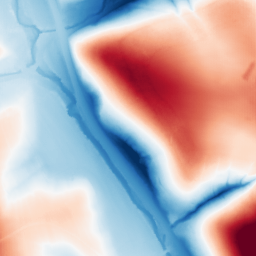
Category: classical
Decomposition family: gaussian_anisotropic
Decomposition parameters: sigma_x: 50
sigma_y: 50
Upsampling method: fft_zeropad
Upsampling parameters: scale: 2
Upsampling scale: 2